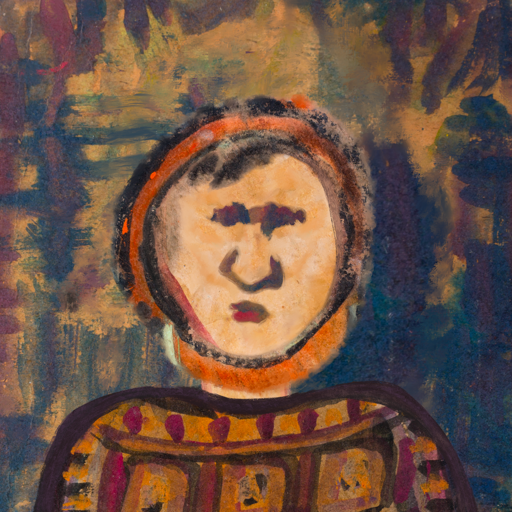
Background: InTheSun, Head And Neck Front: Childish, Face Front: In_The_Sun, Bust: Doll, Hair Front: Childish, Head Accessory: Blank, Second Necklace: Blank, Necklace: Blank, Baby: Blank